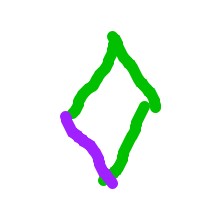
Shape: rhombus